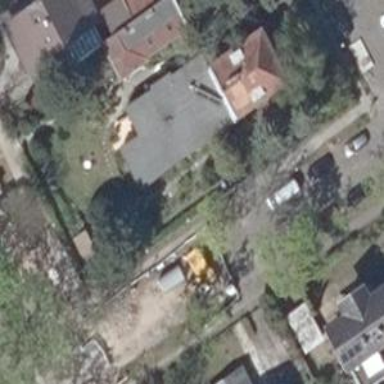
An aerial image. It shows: Detached building.